Question: I am trying to create entities but I have an error, the entity is created in the project but nothing created in the database.
Here is the error message:

and this is the generated Class
'''
<?php
namespace App\Entity;
use Doctrine\ORM\Mapping as ORM;
/**
* @ORM\Entity(repositoryClass="App\Repository\CategoryRepository")
*/
class Category
{
/**
* @ORM\Id()
* @ORM\GeneratedValue()
* @ORM\Column(type="integer")
*/
private $id;
public function getId(): ?int
{
return $this->id;
}
}
'''
and this is my doctrine.yaml
'''
doctrine:
dbal:
# configure these for your database server
driver: 'pdo_mysql'
server_version: '8.0.18'
charset: utf8mb4
host: 127.0.0.1
port: 3306
user: 'root'
password: 'root'
dbname: 'omega'
# dbname: '%env(DATABASE_NAME)%'
'''
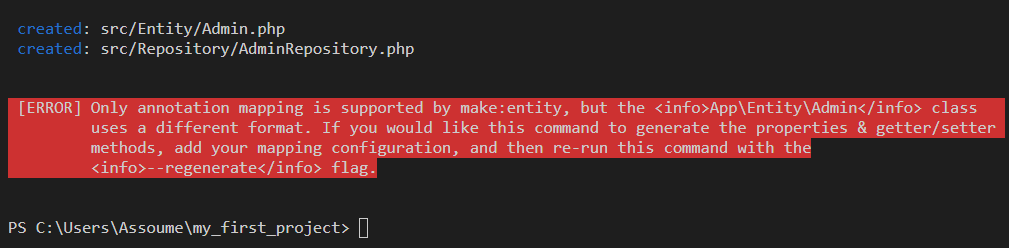
Answer: Try to add this at the end of your doctrine.yaml :
'''
orm:
auto_generate_proxy_classes: true
naming_strategy: doctrine.orm.naming_strategy.underscore
auto_mapping: true
mappings:
App:
is_bundle: false
type: annotation
dir: '%kernel.project_dir%/src/Entity'
prefix: 'App\Entity'
alias: App
'''
Then retry. Let us know.